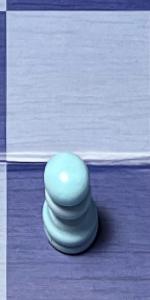
Label: Pawn_White